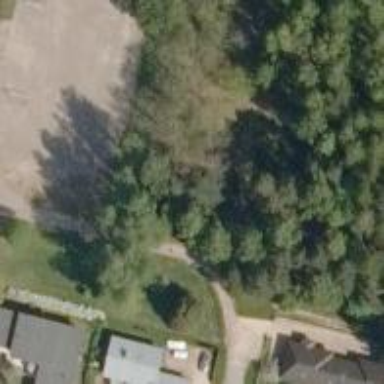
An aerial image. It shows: Disc golf hole.